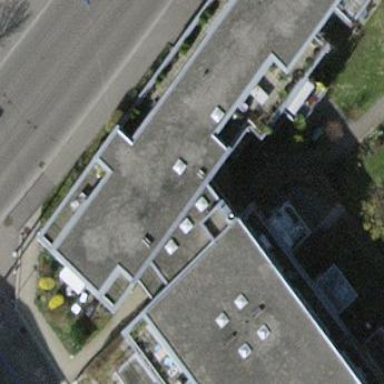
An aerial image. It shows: View of roof of building.